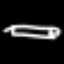
Label: pencil